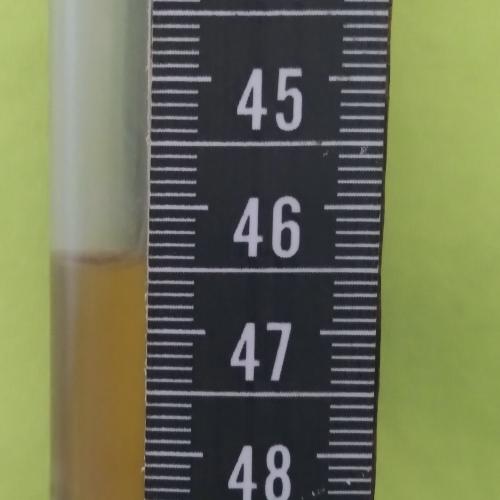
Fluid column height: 46.4 cm